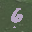
Label: 6